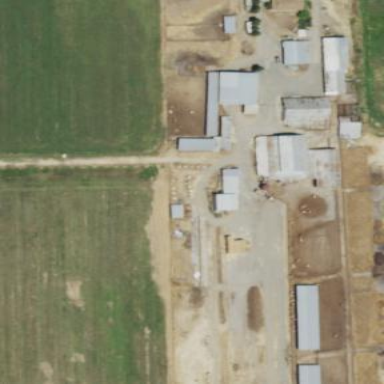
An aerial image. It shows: Farmyard area.